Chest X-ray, AP view. Patient: 58 years old, sex M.
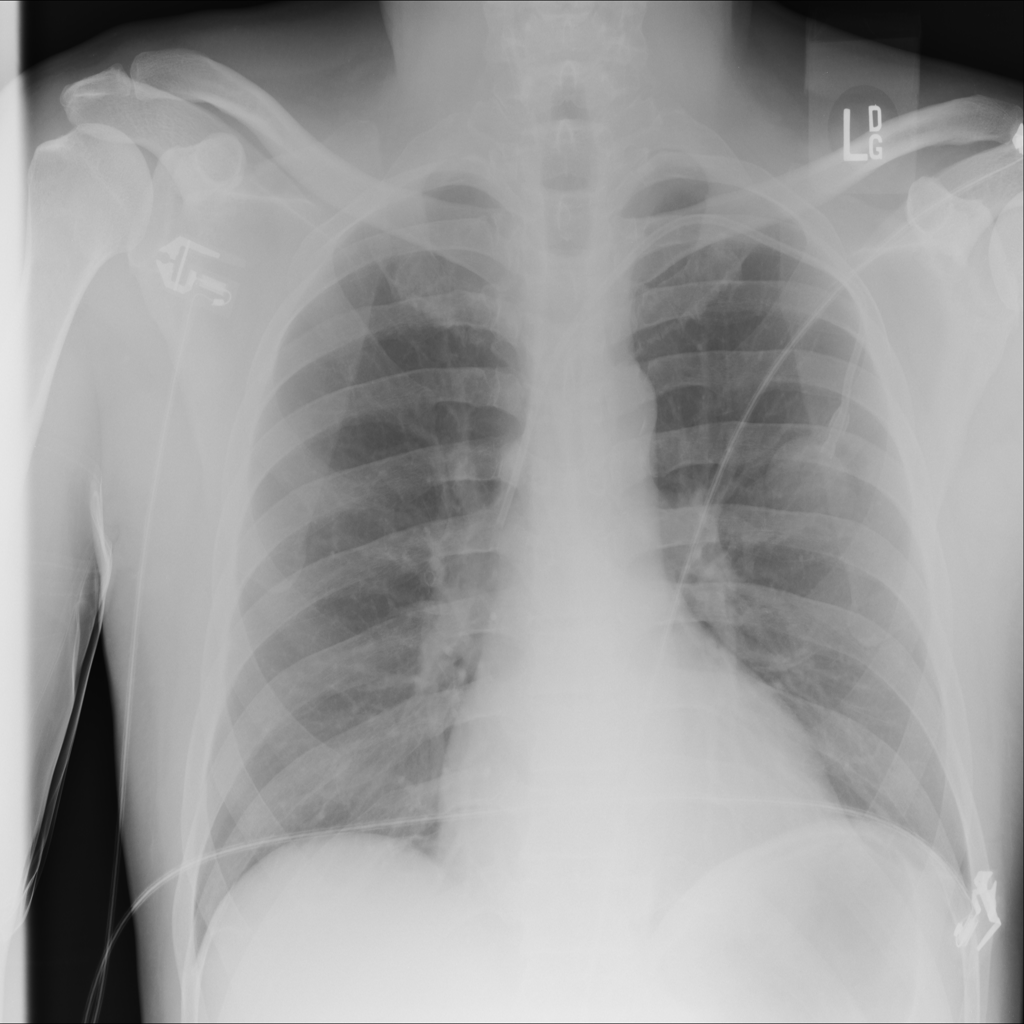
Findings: No Finding